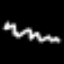
Label: squiggle